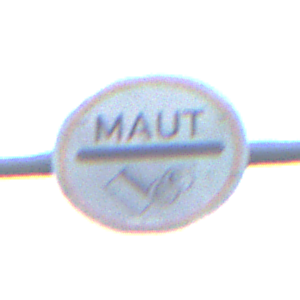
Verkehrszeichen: MautflichtigeStrecke
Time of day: MorningAfternoon
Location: Outdoor (Suburban)
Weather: PartlyCloudy
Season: NotSpecified
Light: Natural